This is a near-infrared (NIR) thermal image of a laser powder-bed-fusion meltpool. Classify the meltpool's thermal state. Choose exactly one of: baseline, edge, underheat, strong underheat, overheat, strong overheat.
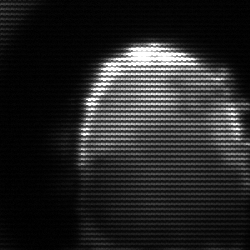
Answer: baseline